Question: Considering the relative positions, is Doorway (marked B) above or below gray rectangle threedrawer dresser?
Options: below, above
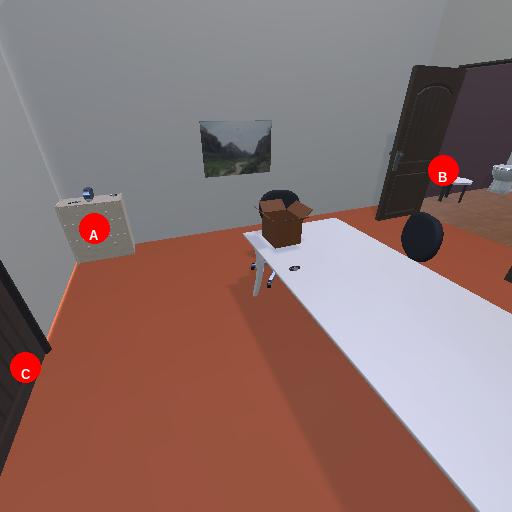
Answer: below